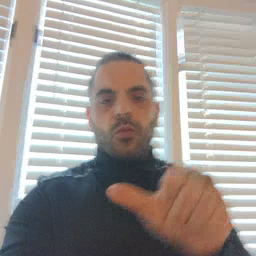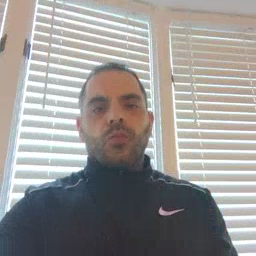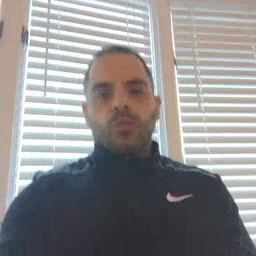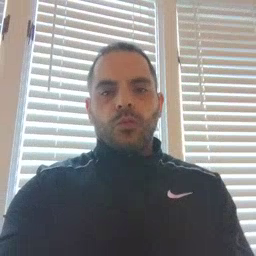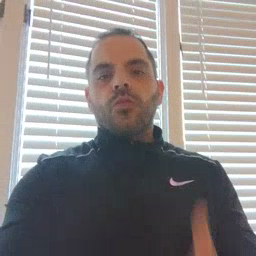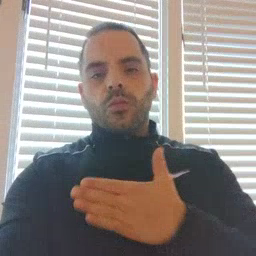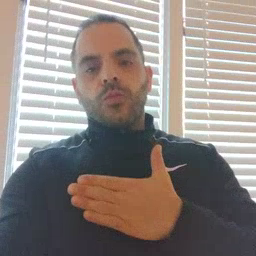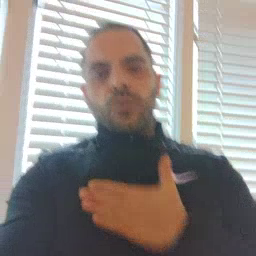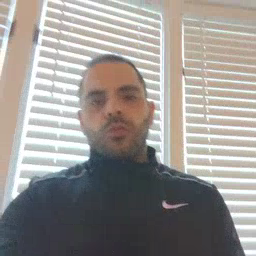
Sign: minemy